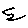
Label: bird